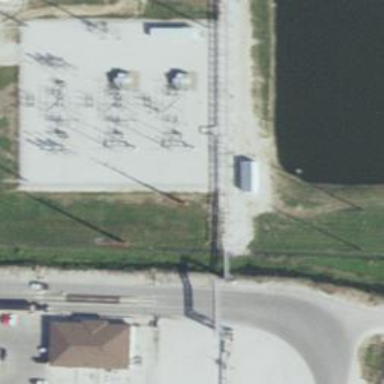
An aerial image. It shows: Switch for power supply.